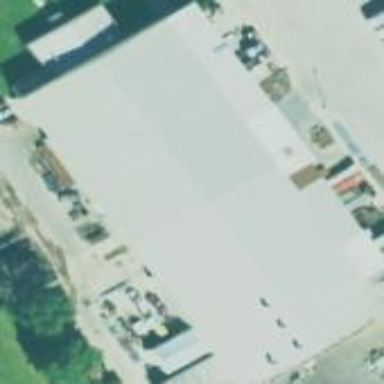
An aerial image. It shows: Industrial building.